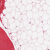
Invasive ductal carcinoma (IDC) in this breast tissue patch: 0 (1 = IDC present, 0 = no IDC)